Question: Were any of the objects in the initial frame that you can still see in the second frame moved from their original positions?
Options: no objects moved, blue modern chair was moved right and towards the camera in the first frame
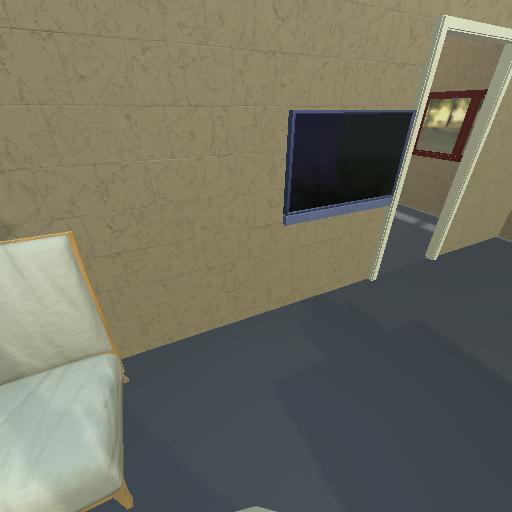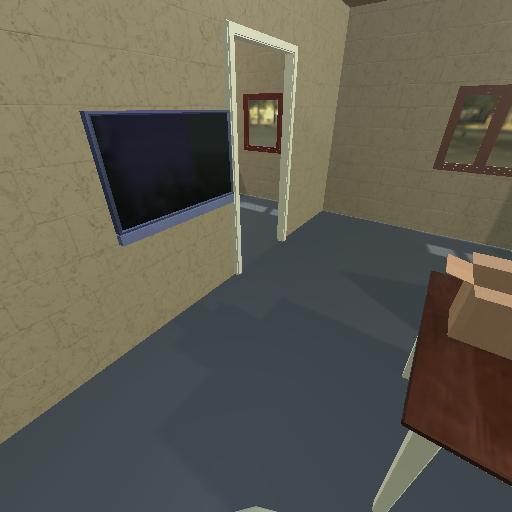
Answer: no objects moved